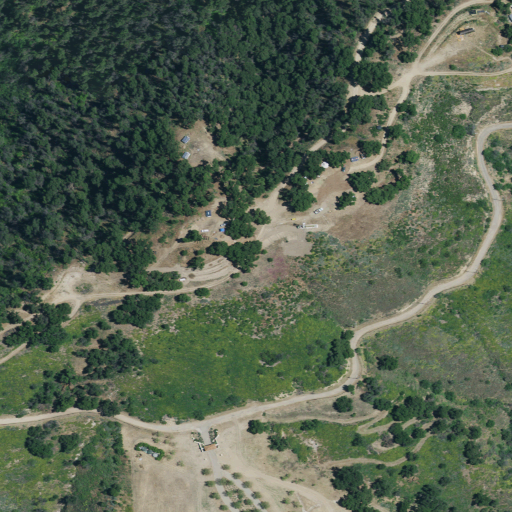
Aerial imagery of mountain in California named Sulphur Mountain containing shrub, grassland, evergreen forest, open development, mixed forest, and low intensity development